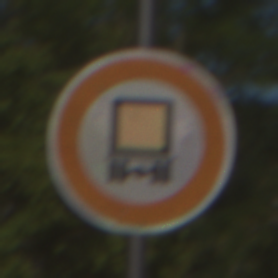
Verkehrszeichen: VerbotKennzeichnungspflichtigeKraftfahrzeugeGefaehrlicheGueter
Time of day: MorningAfternoon
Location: Outdoor (Nature)
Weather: Clear
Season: Summer
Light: Natural